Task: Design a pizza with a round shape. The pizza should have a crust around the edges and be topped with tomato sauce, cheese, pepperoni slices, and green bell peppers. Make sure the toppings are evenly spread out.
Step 301:
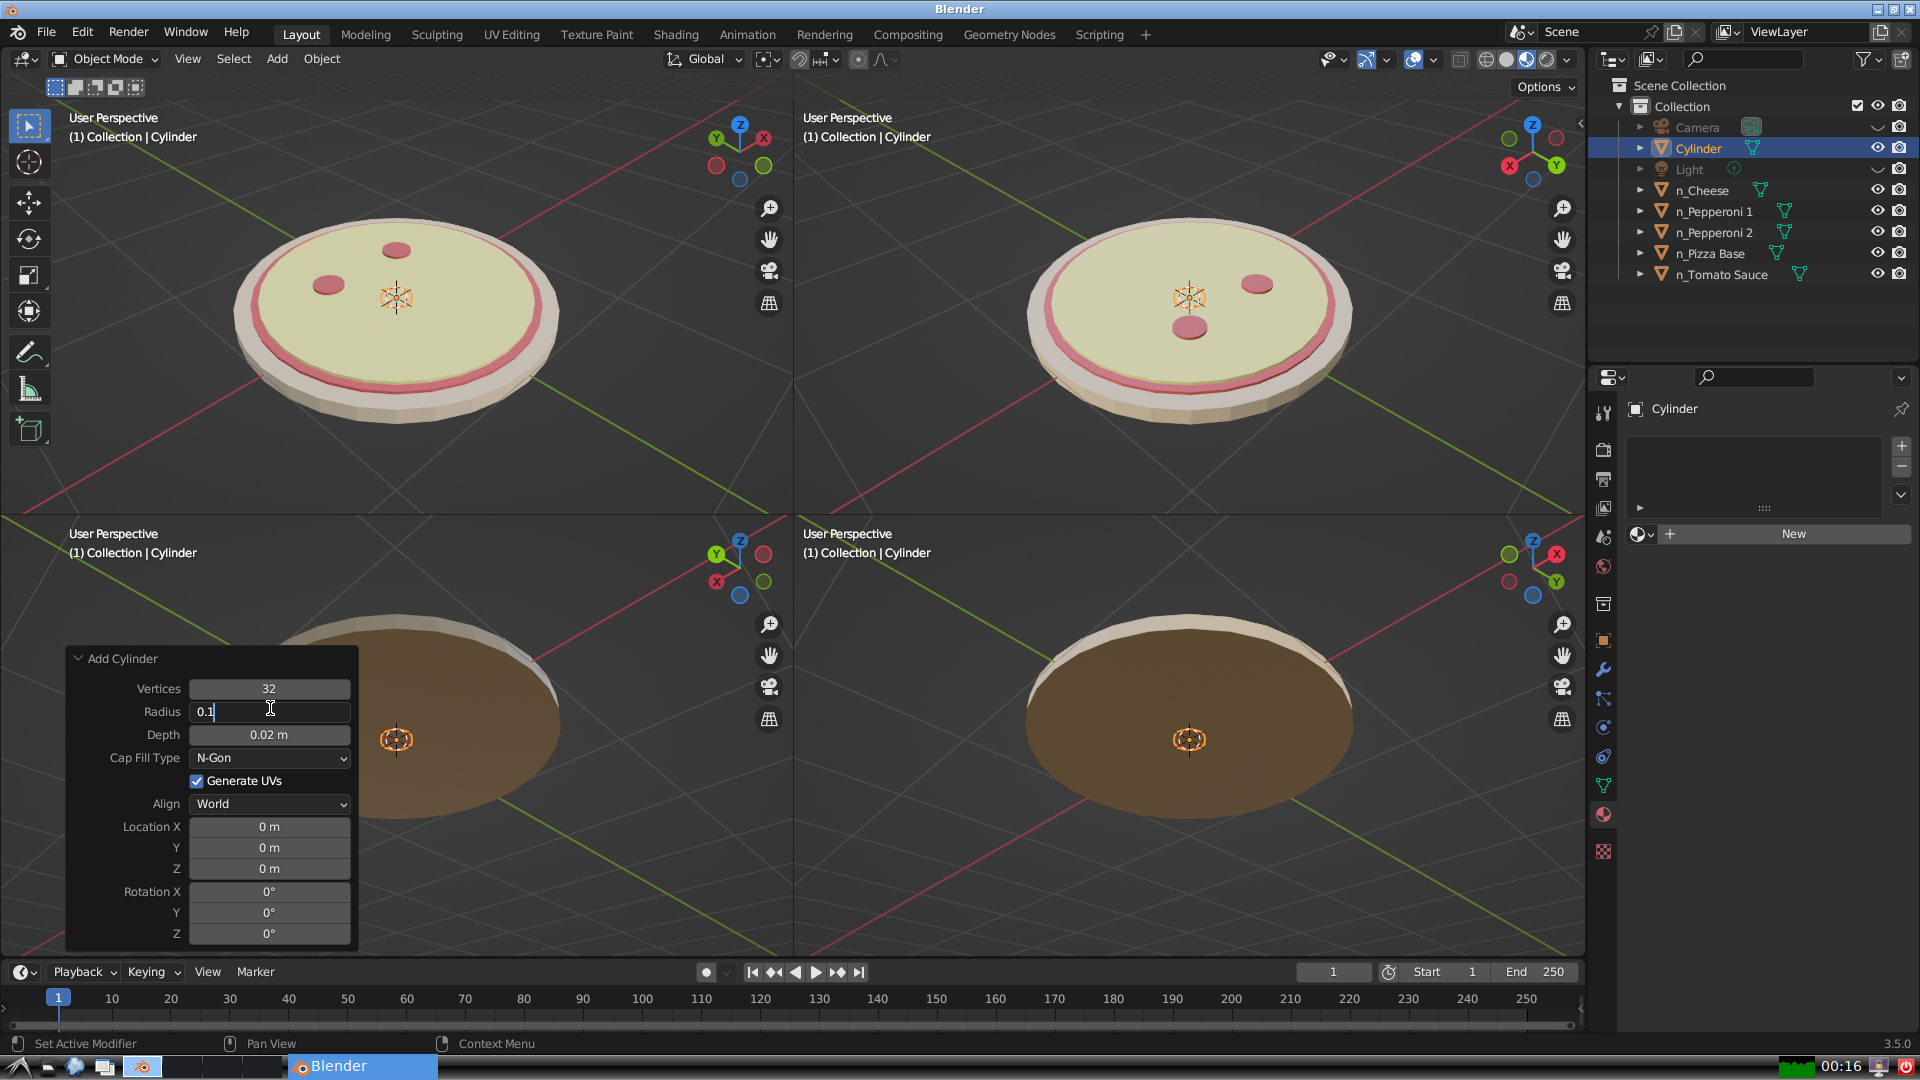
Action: {"key_press": ['Return']}